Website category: sports
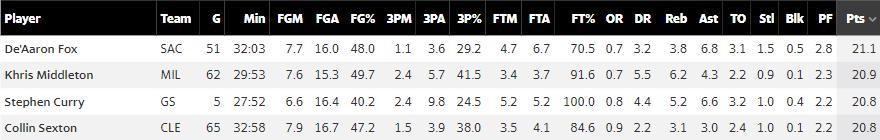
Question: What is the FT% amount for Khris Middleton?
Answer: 91.6

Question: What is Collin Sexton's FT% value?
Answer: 84.6

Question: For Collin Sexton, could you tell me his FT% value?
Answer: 84.6

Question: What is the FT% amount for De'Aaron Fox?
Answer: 70.5

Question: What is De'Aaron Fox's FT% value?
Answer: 70.5

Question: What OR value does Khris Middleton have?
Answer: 0.7

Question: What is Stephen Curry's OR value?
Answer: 0.8

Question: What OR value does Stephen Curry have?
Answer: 0.8

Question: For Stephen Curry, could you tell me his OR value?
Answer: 0.8

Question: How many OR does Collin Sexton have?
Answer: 0.9

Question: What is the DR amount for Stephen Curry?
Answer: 4.4

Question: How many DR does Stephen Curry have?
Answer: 4.4

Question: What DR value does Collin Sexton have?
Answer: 2.2

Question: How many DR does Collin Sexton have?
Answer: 2.2

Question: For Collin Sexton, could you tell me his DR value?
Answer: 2.2

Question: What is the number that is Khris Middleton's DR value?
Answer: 5.5

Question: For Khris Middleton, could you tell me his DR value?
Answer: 5.5

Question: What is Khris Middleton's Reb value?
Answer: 6.2

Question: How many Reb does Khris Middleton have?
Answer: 6.2

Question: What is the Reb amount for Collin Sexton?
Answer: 3.1

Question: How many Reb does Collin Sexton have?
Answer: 3.1

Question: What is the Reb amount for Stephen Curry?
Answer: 5.2

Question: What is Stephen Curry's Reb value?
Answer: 5.2

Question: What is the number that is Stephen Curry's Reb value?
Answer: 5.2

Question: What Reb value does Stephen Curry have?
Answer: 5.2

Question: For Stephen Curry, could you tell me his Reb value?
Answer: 5.2

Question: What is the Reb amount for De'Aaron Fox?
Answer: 3.8

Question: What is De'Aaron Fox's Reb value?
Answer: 3.8

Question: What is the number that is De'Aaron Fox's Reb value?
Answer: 3.8

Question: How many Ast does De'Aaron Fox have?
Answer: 6.8

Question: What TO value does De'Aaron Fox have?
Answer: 3.1

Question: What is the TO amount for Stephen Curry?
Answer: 3.2

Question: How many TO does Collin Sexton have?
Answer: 2.4

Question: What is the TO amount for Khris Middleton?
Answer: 2.2

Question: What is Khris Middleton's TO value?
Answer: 2.2

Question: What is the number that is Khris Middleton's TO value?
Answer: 2.2

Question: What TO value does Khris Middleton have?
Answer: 2.2

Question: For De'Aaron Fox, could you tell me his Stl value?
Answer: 1.5

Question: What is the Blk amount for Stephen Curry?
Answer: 0.4

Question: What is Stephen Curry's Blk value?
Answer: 0.4

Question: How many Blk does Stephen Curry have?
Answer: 0.4

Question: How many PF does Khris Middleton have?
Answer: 2.3

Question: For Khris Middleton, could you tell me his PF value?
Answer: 2.3

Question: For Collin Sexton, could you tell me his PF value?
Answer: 2.2

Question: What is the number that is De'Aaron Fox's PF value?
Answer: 2.8

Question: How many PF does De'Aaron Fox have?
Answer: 2.8

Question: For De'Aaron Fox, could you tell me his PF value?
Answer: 2.8

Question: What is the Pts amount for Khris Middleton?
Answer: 20.9

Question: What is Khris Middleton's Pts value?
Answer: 20.9

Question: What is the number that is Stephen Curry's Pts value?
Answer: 20.8

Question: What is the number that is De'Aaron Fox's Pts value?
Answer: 21.1